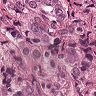
Metastatic tissue present: yes